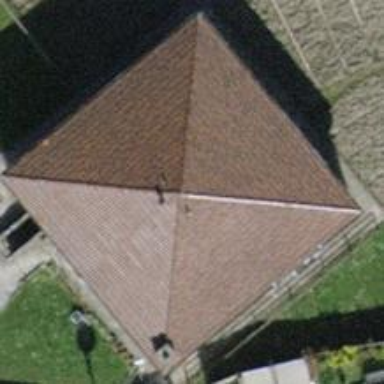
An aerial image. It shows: Building with tile roof.